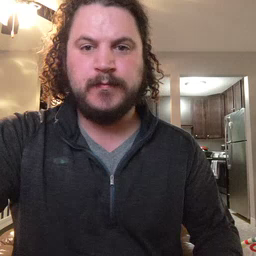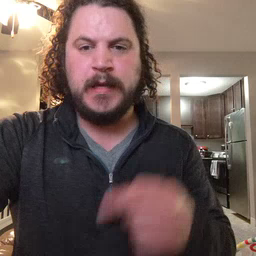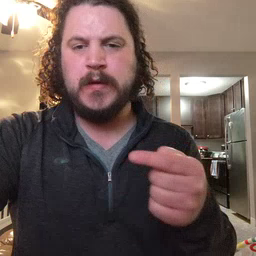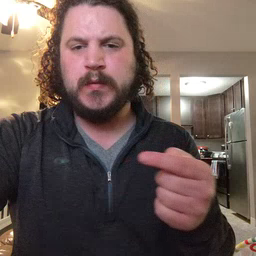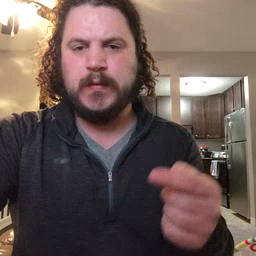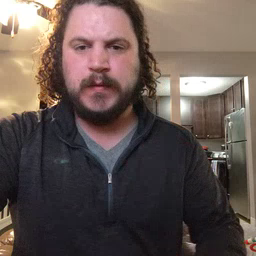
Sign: owie